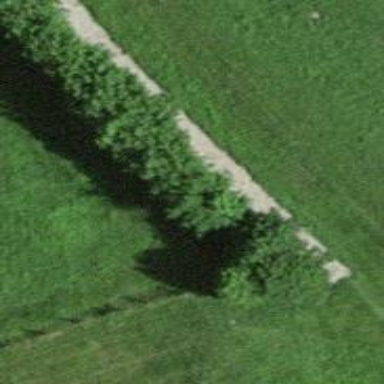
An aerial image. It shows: Gravel path.